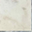
Piece: xx